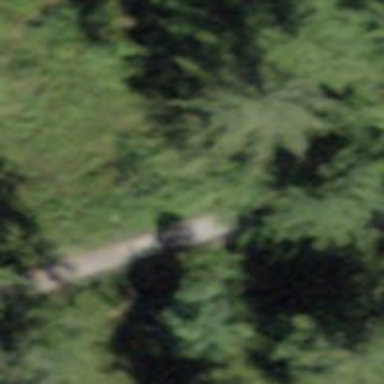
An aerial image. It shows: Path on the ground.